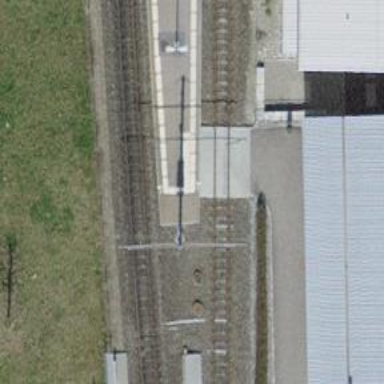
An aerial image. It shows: Crossing for the railway.